Question: Is there a method to overlay something analogous to a density curve when the vertical axis is frequency or relative frequency? (Not an actual density function, since the area need not integrate to 1.) The following question is similar:
<URL>'. However this seems unusual.
The following code produces an overinflated "density" line.
'''
df1 <- data.frame(v = rnorm(164, mean = 9, sd = 1.5))
b1 <- seq(4.5, 12, by = 0.1)
hist.1a <- ggplot(df1, aes(v)) +
stat_bin(aes(y = ..count..), color = "black", fill = "blue",
breaks = b1) +
geom_density(aes(y = ..count..))
hist.1a
'''

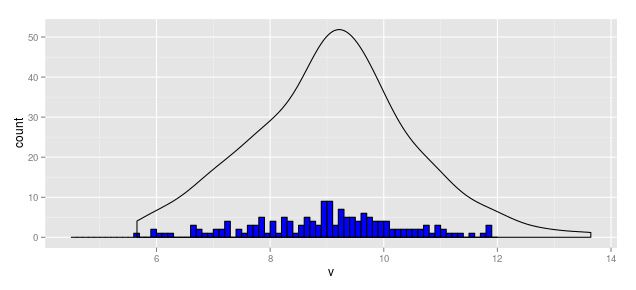
Answer: @joran's response/comment got me thinking about what the appropriate scaling factor would be. For posterity's sake, here's the result.

Thus, the scaling factor for a vertical axis measured in bin counts is

In this case, with 'N = 164' and the bin width as '0.1', the aesthetic for y in the smoothed line should be:
'''
y = ..density..*(164 * 0.1)
'''
Thus the following code produces a "density" line scaled for a histogram measured in frequency (aka count).
'''
df1 <- data.frame(v = rnorm(164, mean = 9, sd = 1.5))
b1 <- seq(4.5, 12, by = 0.1)
hist.1a <- ggplot(df1, aes(x = v)) +
geom_histogram(aes(y = ..count..), breaks = b1,
fill = "blue", color = "black") +
geom_density(aes(y = ..density..*(164*0.1)))
hist.1a
'''

Using the above, we could write
'''
hist.1b <- ggplot(df1, aes(x = v)) +
geom_histogram(aes(y = ..count../164), breaks = b1,
fill = "blue", color = "black") +
geom_density(aes(y = ..density..*(0.1)))
hist.1b
'''

'''
hist.1c <- ggplot(df1, aes(x = v)) +
geom_histogram(aes(y = ..density..), breaks = b1,
fill = "blue", color = "black") +
geom_density(aes(y = ..density..))
hist.1c
'''